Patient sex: F
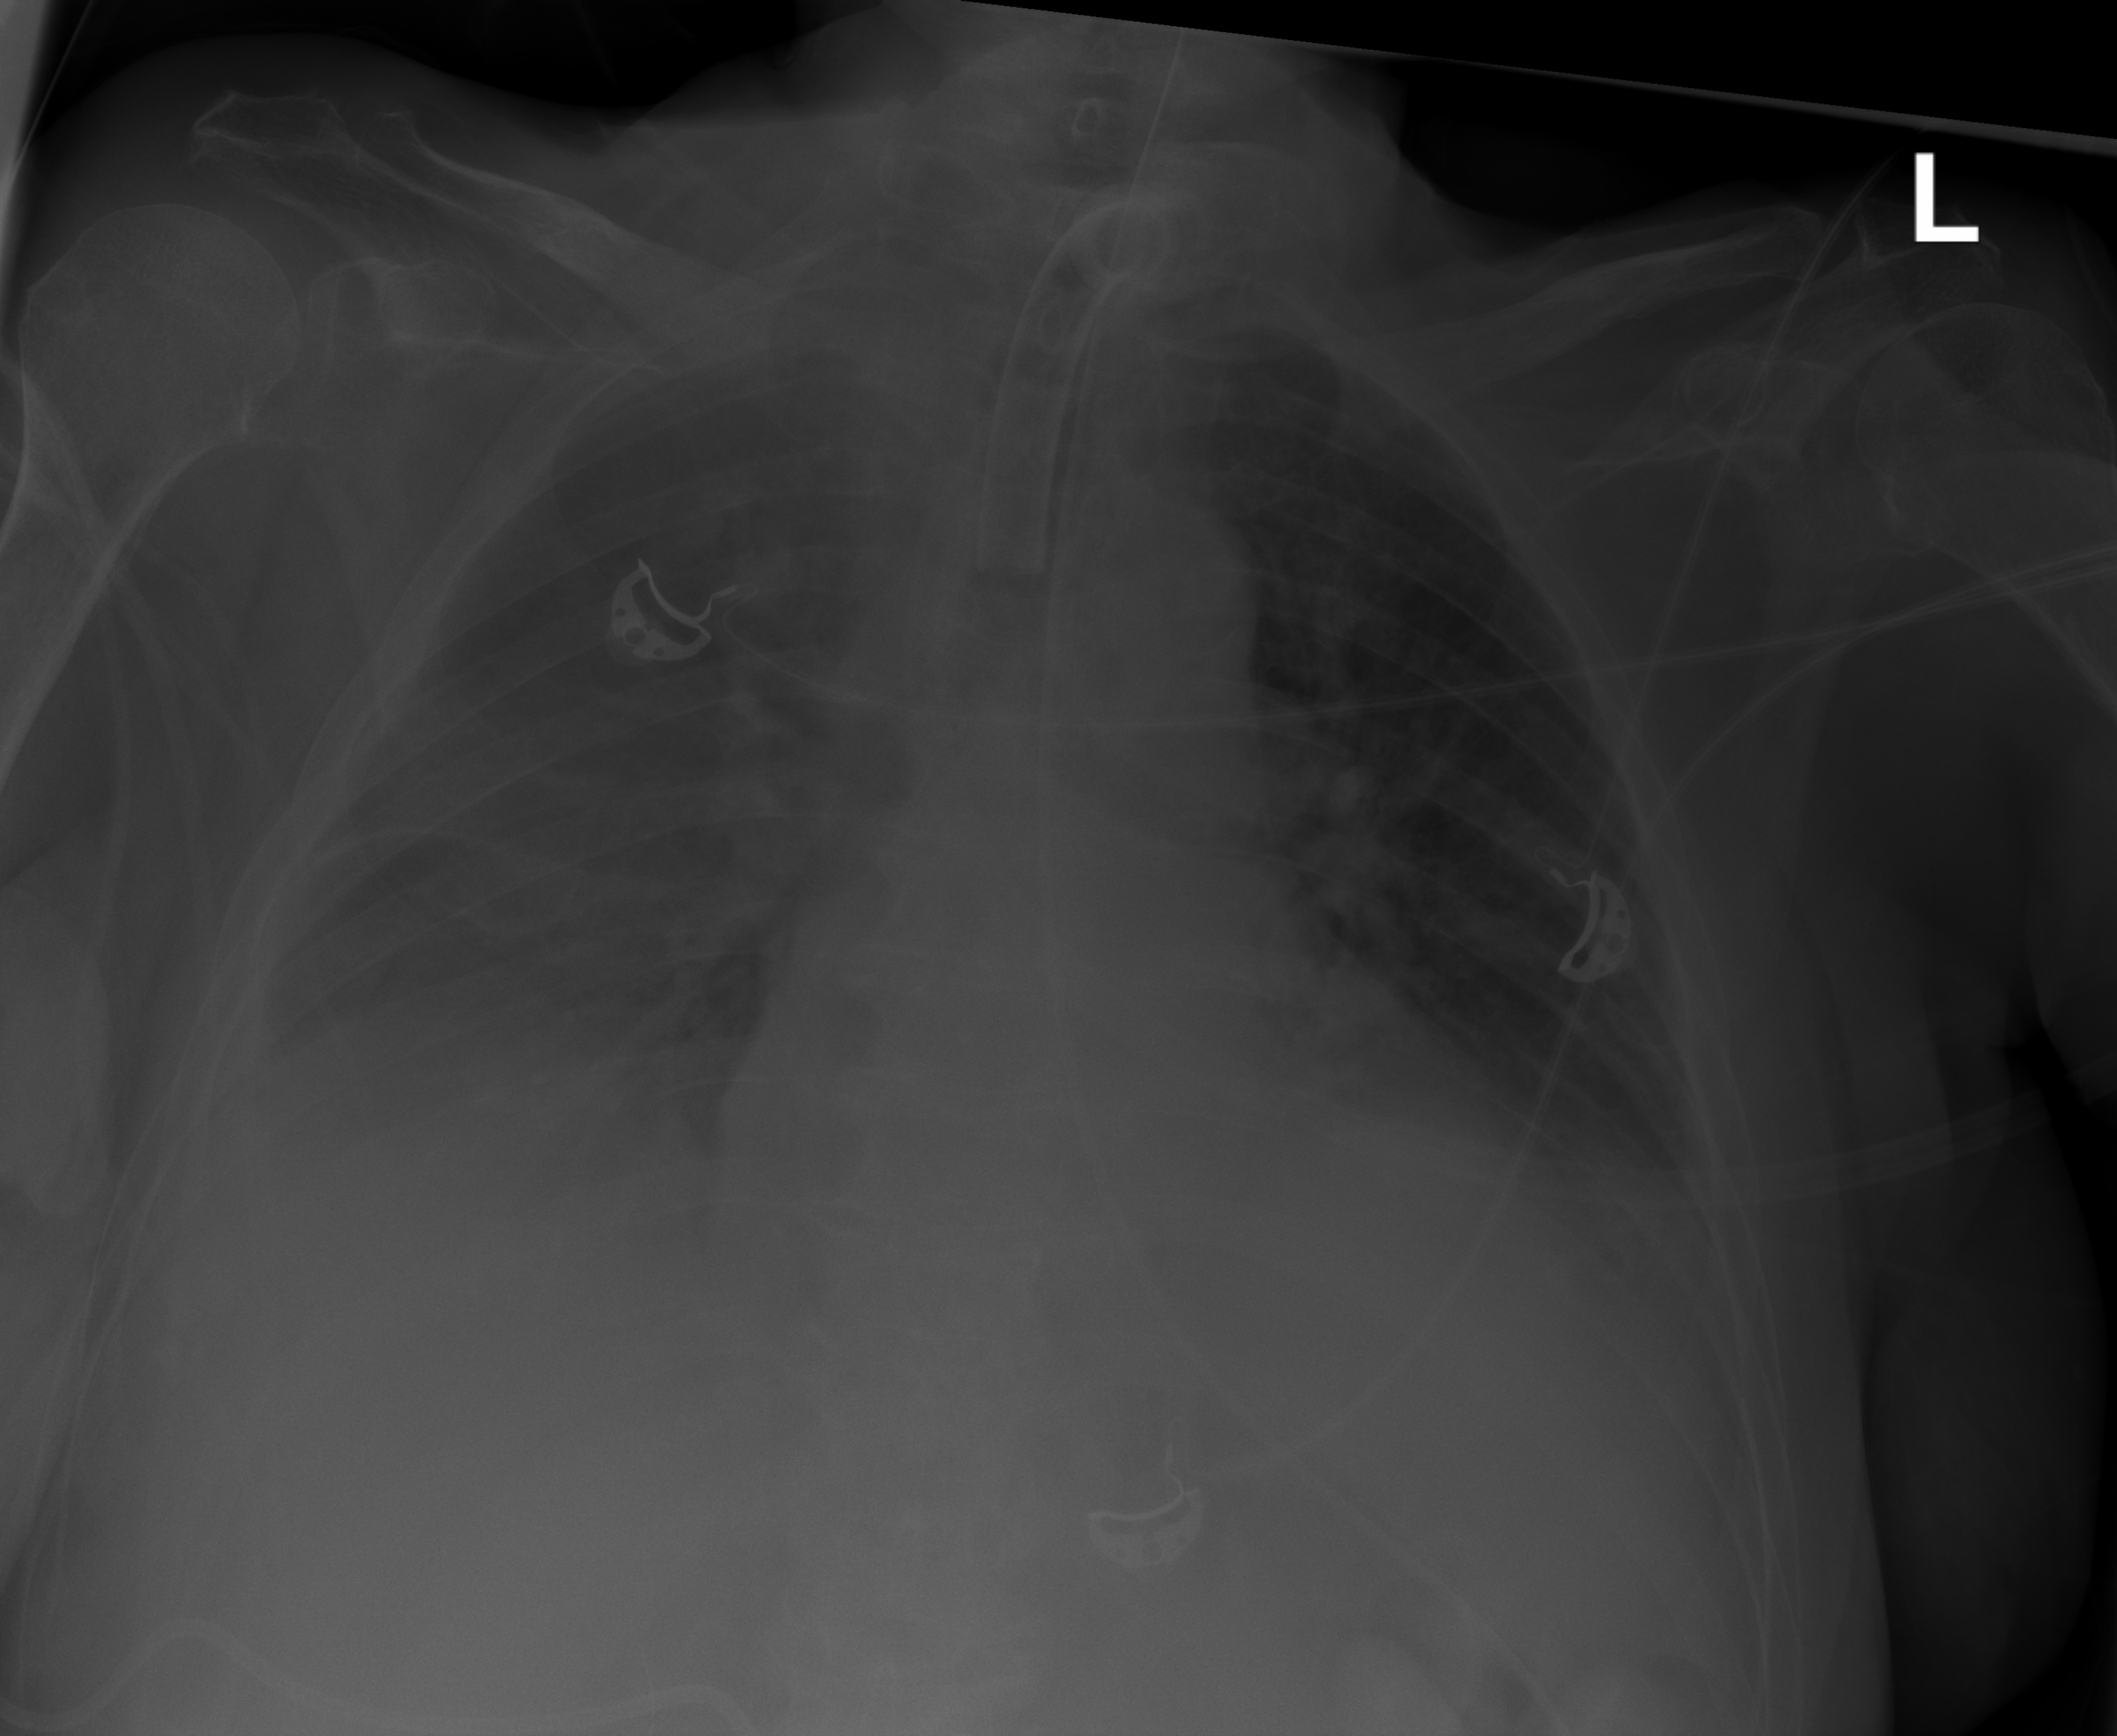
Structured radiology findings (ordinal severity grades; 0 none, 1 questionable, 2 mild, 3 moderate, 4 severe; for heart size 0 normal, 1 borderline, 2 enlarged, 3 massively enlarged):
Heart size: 2
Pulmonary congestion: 2
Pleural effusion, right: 2
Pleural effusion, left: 2
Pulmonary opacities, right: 1
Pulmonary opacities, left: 2
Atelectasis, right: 2
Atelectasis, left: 2